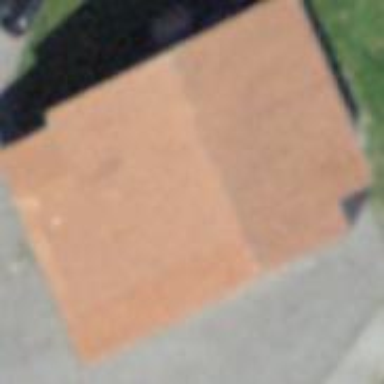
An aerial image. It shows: Garage.